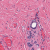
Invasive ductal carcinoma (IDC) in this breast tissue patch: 0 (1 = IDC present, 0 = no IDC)